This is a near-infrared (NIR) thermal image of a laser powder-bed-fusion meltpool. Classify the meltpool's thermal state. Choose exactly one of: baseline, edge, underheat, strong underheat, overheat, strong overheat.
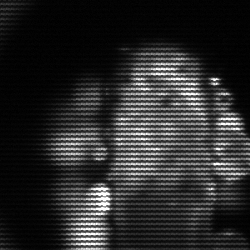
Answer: strong underheat